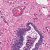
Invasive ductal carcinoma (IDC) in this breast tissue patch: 0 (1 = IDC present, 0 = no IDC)